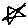
Label: star